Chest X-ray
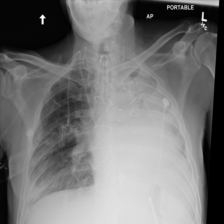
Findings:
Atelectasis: negative
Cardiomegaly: negative
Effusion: negative
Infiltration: negative
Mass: negative
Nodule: negative
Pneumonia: negative
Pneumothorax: negative
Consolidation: negative
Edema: negative
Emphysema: negative
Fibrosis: negative
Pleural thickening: negative
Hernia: negative